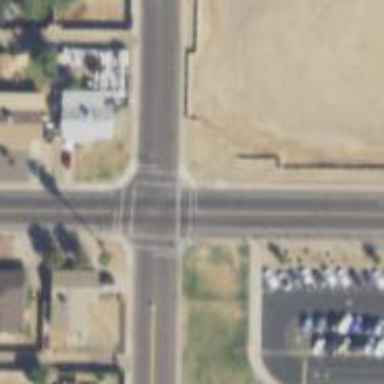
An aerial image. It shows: Solid stop line on the road marking.